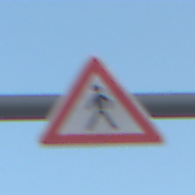
Verkehrszeichen: FussgaengerRechts
Umgebung: Outdoor, Nature
Tageszeit: SunriseSunset
Wetter: Clear
Licht: Natural
Jahreszeit: Winter
Kontrast: LowContrast